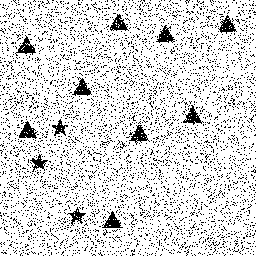
Squares: 0
Triangles: 9
Stars: 3
Total shapes: 12